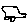
Label: car